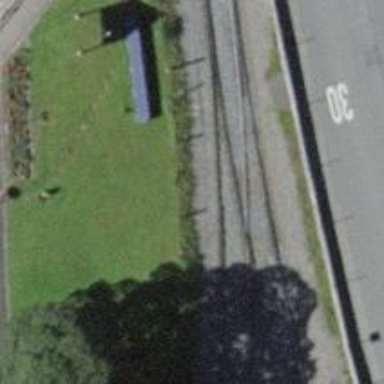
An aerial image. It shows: Railway switch.